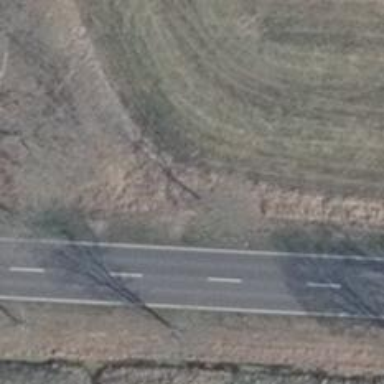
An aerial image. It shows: Row of trees in natural setting.